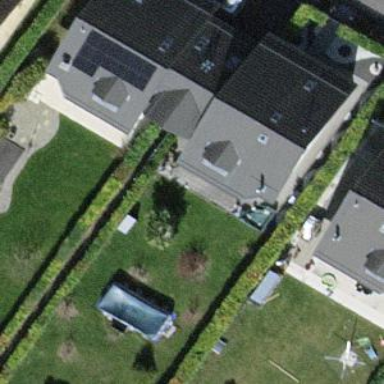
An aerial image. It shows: Semi-detached house.